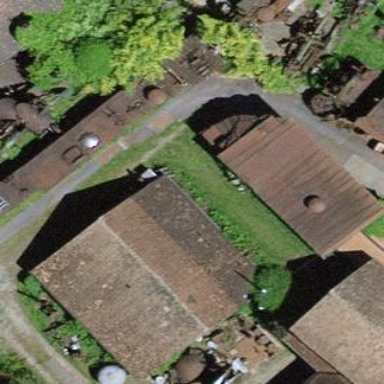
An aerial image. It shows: Barn.